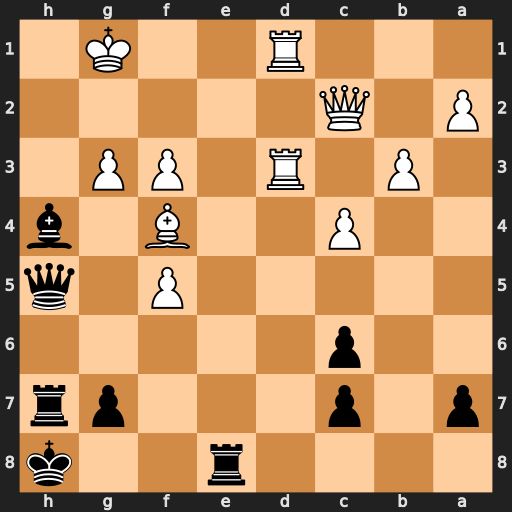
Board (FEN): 4r2k/p1p3pr/2p5/5P1q/2P2B1b/1P1R1PP1/P1Q5/3R2K1
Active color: b
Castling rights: -
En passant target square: -
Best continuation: Bxg3 Bxg3 Qh1+ Kf2 Rh2+ Bxh2 Qxh2+